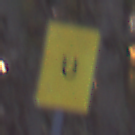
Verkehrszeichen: AnkuendigungOderFortsetzungUmleitungOhnePfeilsymbol
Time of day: Night
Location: Outdoor (Suburban)
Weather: PartlyCloudy
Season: NotSpecified
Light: Artificial